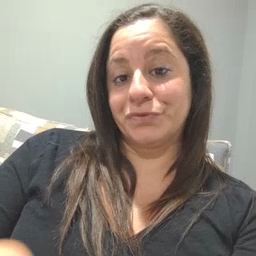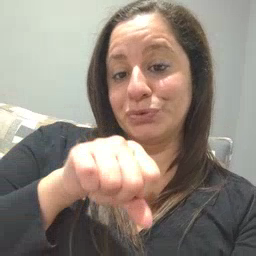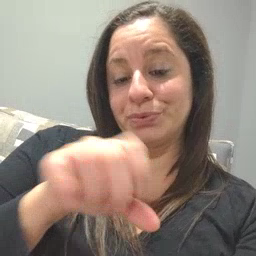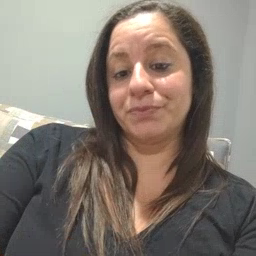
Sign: shoe